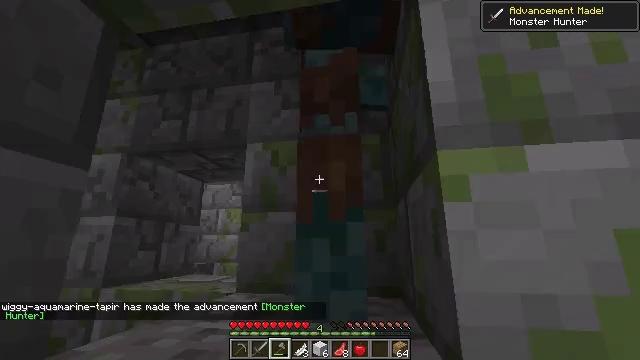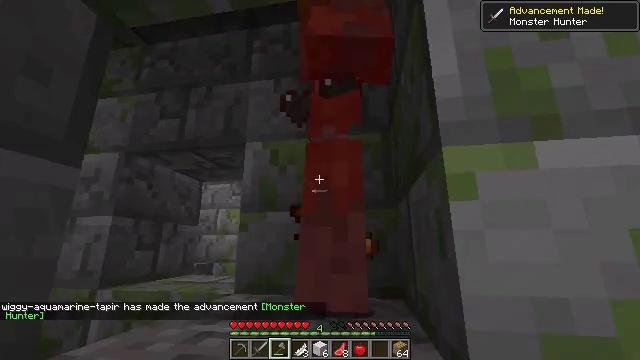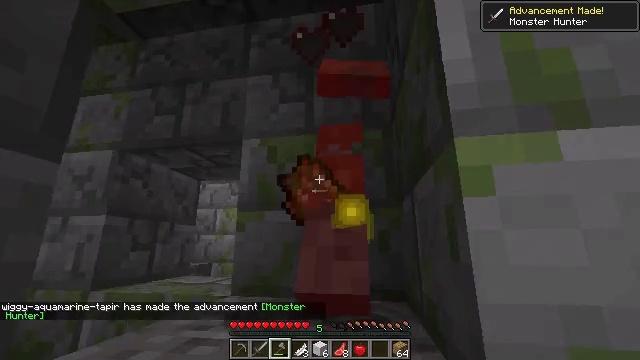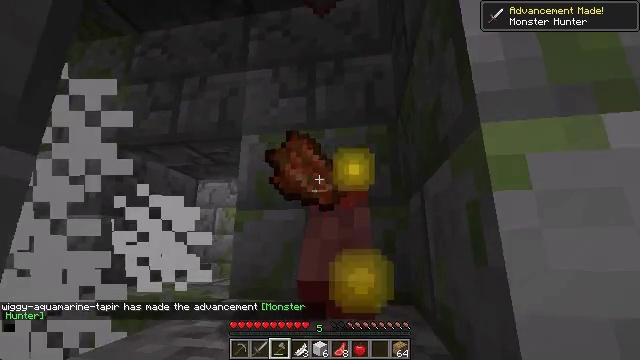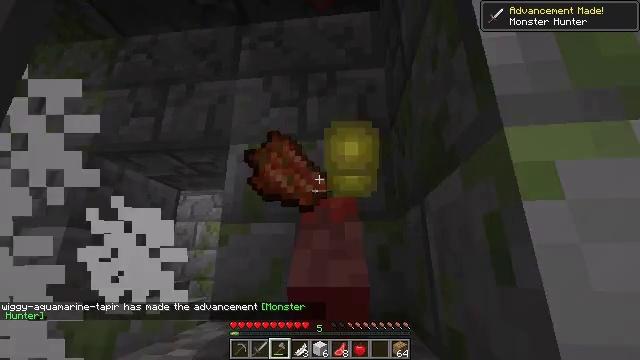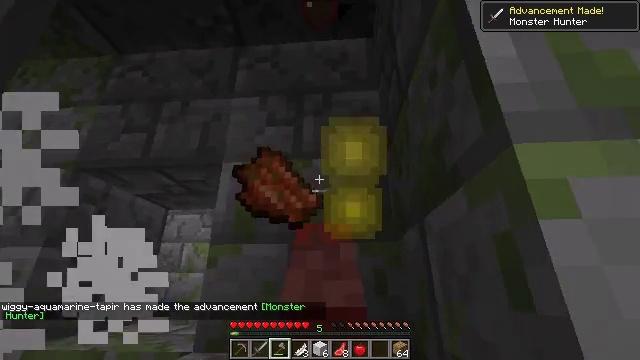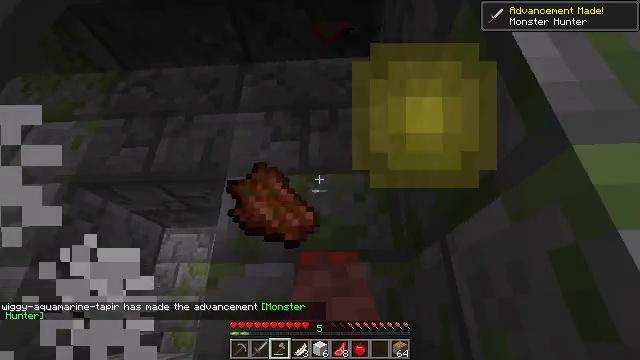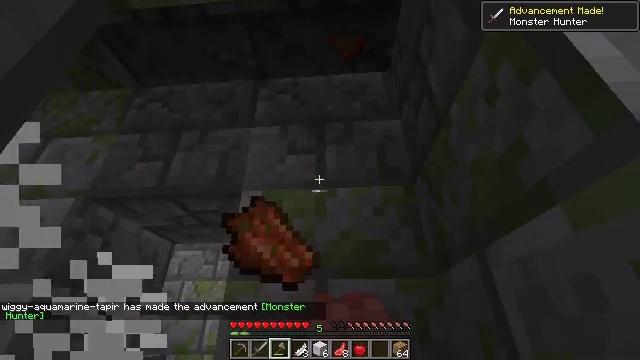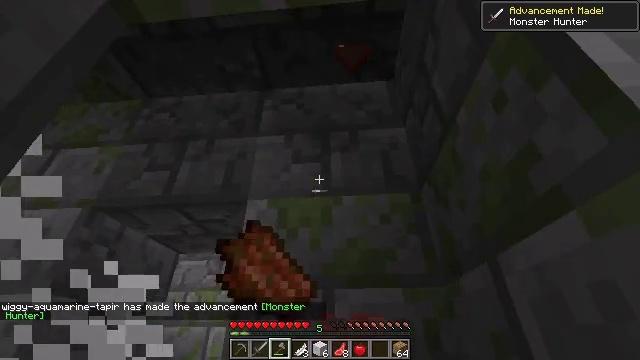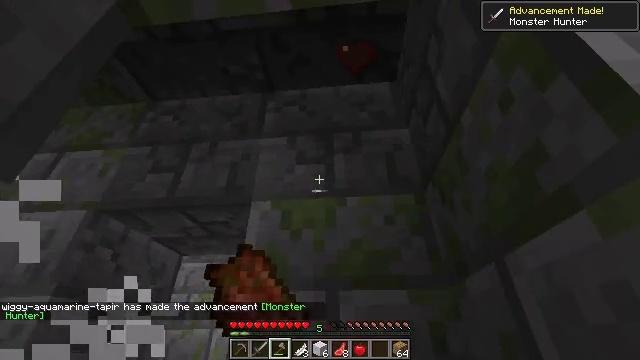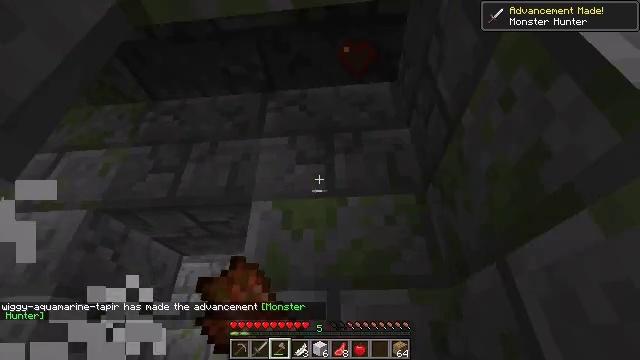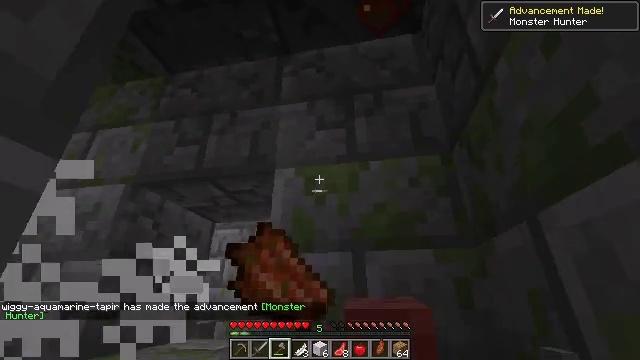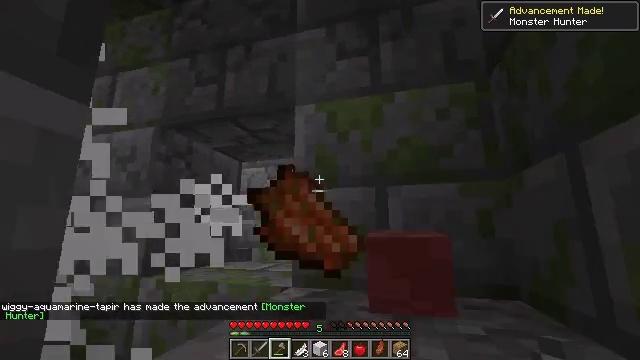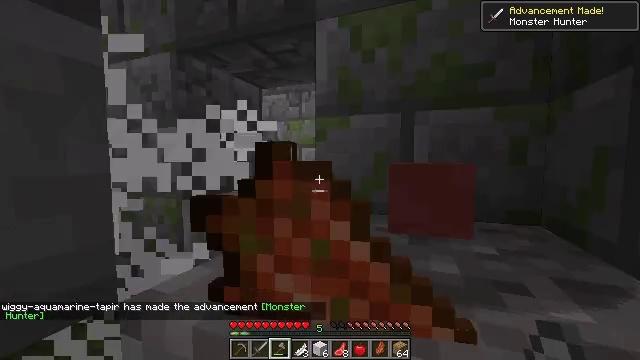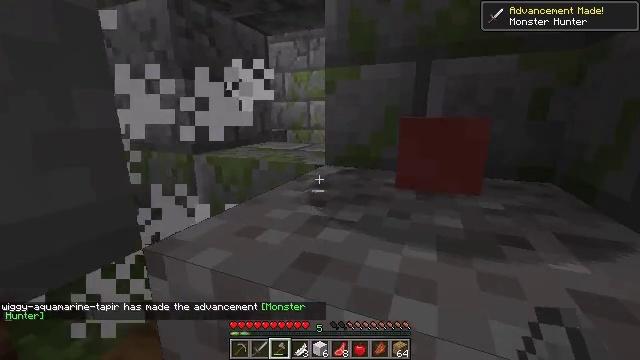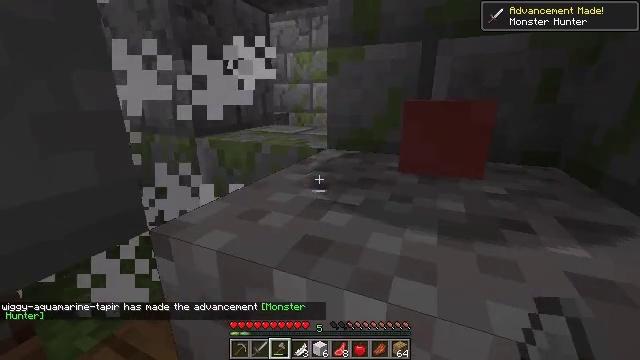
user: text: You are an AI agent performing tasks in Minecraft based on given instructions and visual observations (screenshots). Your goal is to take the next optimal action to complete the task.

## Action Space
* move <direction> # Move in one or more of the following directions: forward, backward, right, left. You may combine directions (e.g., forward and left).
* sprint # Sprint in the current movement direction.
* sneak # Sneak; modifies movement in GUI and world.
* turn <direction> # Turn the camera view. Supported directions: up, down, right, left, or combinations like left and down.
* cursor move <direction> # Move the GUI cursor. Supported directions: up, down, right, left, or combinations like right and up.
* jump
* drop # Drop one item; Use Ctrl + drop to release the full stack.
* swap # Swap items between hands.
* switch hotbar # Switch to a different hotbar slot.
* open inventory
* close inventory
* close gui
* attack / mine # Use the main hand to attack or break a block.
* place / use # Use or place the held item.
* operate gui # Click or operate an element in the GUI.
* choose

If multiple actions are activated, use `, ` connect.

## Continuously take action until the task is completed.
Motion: motion action
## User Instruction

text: Break the cracked stone bricks for materials.
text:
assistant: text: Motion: move forward, sneak
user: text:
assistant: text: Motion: move forward, sneak
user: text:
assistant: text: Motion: move forward and move left, sneak
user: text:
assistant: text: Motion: move forward and move left, sneak, turn right and up
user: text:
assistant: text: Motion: move forward and move left, sneak, turn right and up
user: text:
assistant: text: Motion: move forward and move left, sneak, turn up
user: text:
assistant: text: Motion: move forward, sneak, turn up
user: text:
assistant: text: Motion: sneak, turn up
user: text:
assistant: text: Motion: sneak
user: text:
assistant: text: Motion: sneak
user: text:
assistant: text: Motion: sneak, turn left and down
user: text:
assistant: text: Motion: sneak, turn left and down
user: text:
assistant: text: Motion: sneak, turn left and down
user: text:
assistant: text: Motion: sneak, turn left and down
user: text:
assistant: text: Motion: sneak, turn down
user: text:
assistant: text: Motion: sneak
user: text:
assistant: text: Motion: sneak
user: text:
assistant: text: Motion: move forward, sneak
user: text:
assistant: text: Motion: move forward, sneak
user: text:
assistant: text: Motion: move forward, sneak
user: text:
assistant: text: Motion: sneak
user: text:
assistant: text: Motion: sneak, turn right
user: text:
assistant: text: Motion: sneak, turn right
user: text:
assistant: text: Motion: sneak, turn right
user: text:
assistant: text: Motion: sneak, turn right
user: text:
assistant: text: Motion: move forward, sneak, turn right
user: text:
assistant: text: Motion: move forward, sneak, turn up
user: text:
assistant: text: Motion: move forward, sneak
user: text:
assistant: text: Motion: move forward, sneak
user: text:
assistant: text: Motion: move forward, sneak